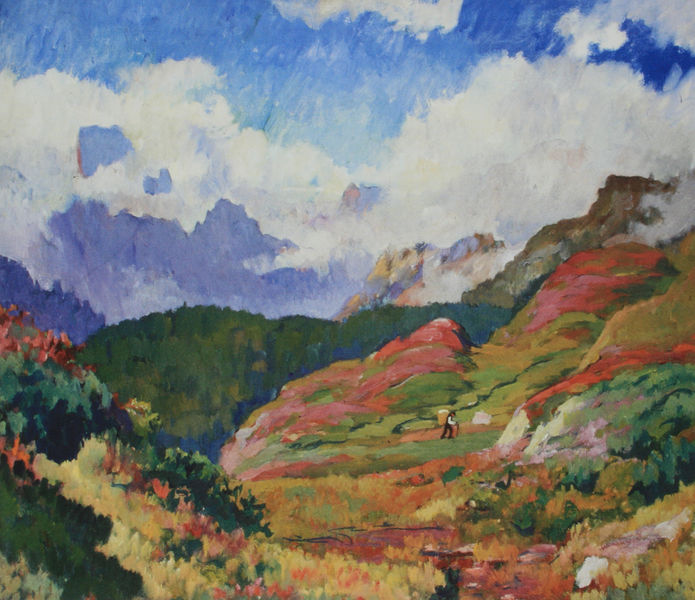
Titel: Autunno in montagna, Berglandschaft im Herbst
Künstler: Giovanni Giacometti
Standort: Chur
Institution: Bündner Kunstmuseum
Schlagwörter: baum, berg, blau, felsen, gemälde, himmel, mann, weiß, wolken, aquarell, bäume, cezanne, gelb, grün, impressionismus, landschaft, ocker, blumen, bunt, hut, gras, rot, wiese, hemd, steine, feld, felder, natur, wege, wiesen, pflanzen, wald, stock, sommer, kiepe, last, warm, berge, fels, gebirge, wasserfarbe, alm, herbst, tannen, wetter, korb, frühling, bauer, corinth, alpen, wanderer, wanderstock, aufstieg, bewuchs, pisarro, alpenglühn, krücke, wad, aquarellgemälde, 1890, hucke, chezanne, frankre3ich